Field crop: maize
Growth stage: 2
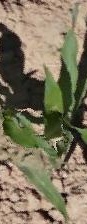
Species: maize